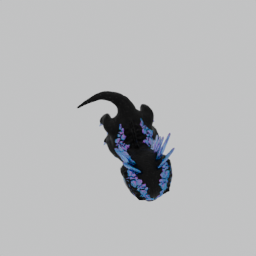
Label: animals